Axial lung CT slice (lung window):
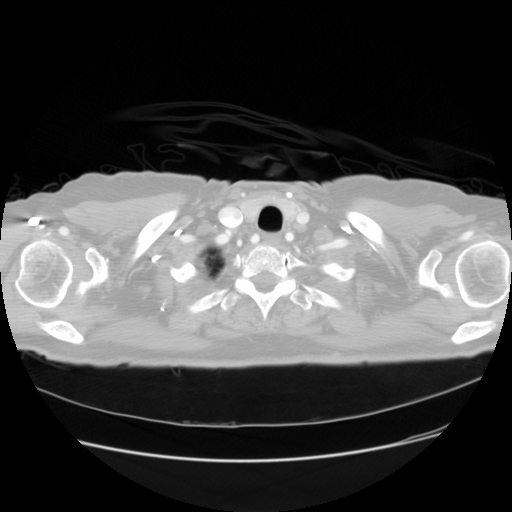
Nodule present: no